高一 · 计数
下列试验中，是古典概型的有（填序号） \$ \qquad \$ .

(1)向一个圆面内随机地投一个点, 如果该点落在圆面内任意一点都是等可能的, 观察并记录点所投的区域;

(2)如图所示, 射击运动员向一靶心进行射击, 这一试验的结果只有有限个: 命中 10 环,命中 9 环， ‥ 命中 1 环和命中 0 环（即未命中）. 观察射击环数;

(3)从 $1,2,3 \cdots, 9$ 中随机选取一个数, 观察取到的数是否为偶数.

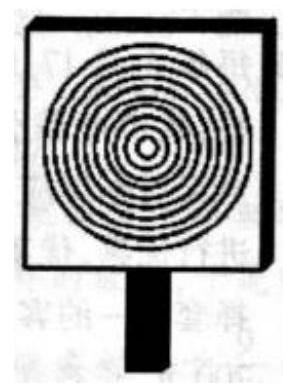
答案: （3)
解析: (1)试验的所有可能结果是圆面内的所有点, 试验的结果有无限多个, 因此,这个试验不是古典概型。

(2)试验的所有可能结果只有 11 个, 但是命中 10 环, 命中 9 环 $\cdots$, 命中 1 环和命中 0 环 （即未命中）的概率是不相等的, 因此, 这个试验不是古典概型.

(3)该试验有 9 种可能发生的结果, 且取到每一个数的概率是相等的, 因此, 这个试验是古典概型.

故答案为:（3)